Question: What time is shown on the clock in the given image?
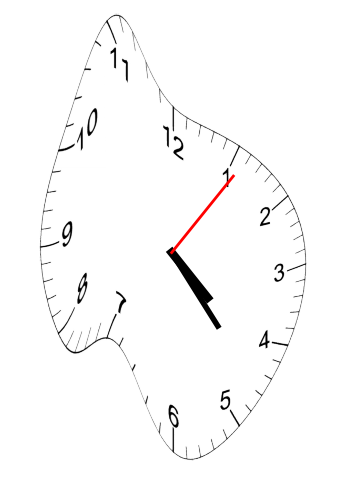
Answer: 04:23:06